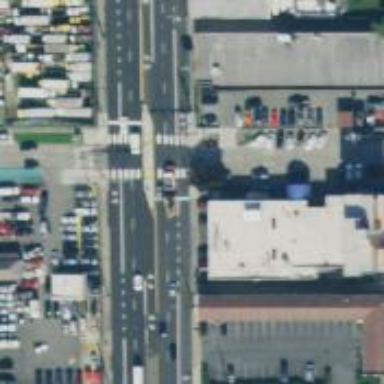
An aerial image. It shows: Footway with traffic island for pedestrians.